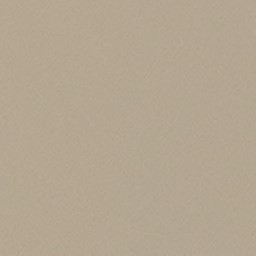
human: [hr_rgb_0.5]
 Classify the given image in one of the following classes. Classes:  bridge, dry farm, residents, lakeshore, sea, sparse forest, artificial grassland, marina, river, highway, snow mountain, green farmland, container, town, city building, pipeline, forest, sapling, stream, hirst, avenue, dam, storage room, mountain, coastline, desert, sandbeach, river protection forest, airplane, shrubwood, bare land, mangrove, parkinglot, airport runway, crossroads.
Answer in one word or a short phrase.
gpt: desert